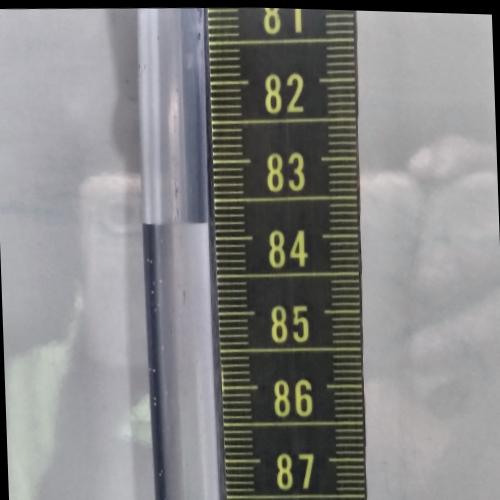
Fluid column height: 83.8 cm